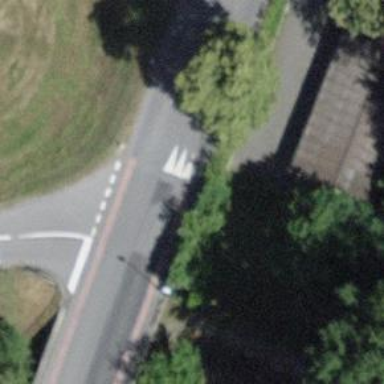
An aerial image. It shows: Secondary road with asphalt surface and sidewalk on the left.